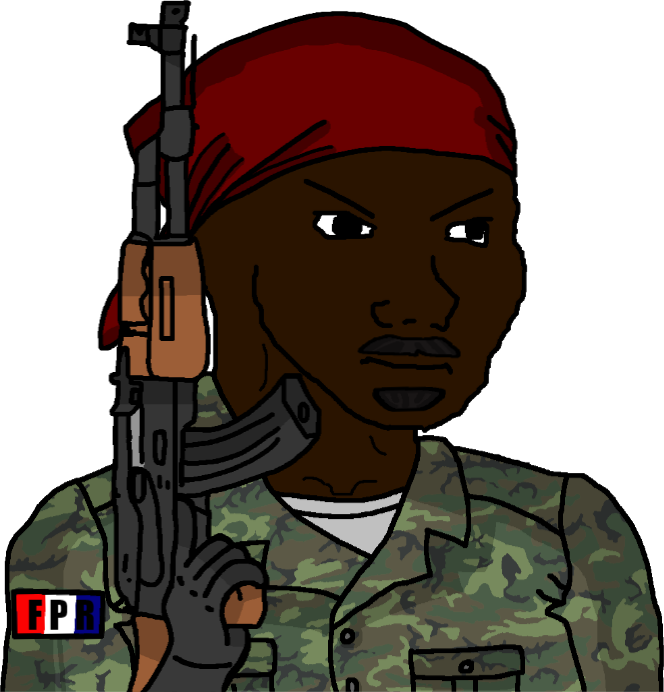
Label: 5_Blackjak